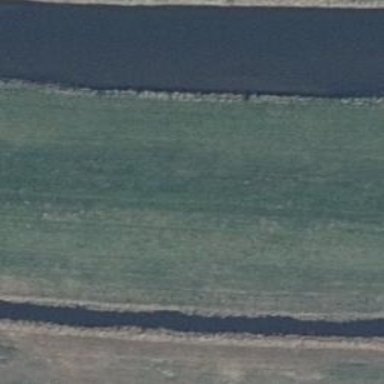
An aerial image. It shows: Grass path.